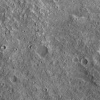
Atmospheric dust classification: not_dusty